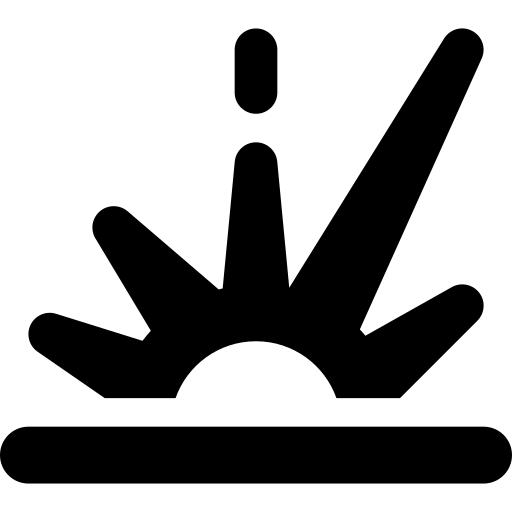
Tags: icon, FontAwesome, fa-icon, solid, explosion